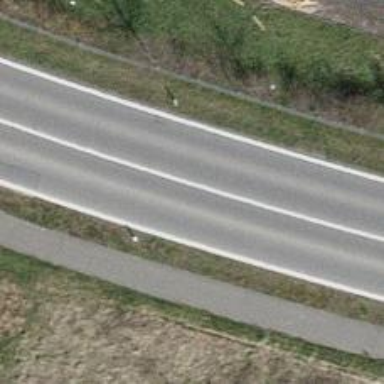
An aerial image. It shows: Primary highway with asphalt surface and cycle track on the right side.